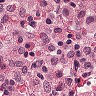
Metastatic tissue present: no